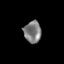
Tissue: skin
Cell type: Epithelial cells
Senescence score: 0.2602
Nuclear area (px): 369
Mean DAPI intensity: 125.756